Question: So I am building a node based interface using PyQt for a project I am working on and I am having some issues getting objects that belong to the base not to follow it in space. I would like when the user drags the base node, the child objects (inputs and output boxes) to follow it. I have a drag-able node that works but the child objects are not following properly. Any ideas?

'''
#!/usr/bin/python
# -*- coding: utf-8 -*-
"""
This is the base py file for the GUI
"""
import sys
from PyQt4 import QtGui, QtCore
from array import *
"""
Base class for a node. Contains all the initialization, drawing, and containing inputs and outputs
"""
class node():
width = 100
height = 100
color = 1
x = 90
y = 60
inputs=[]
outputs=[]
def __init__(self, nWidth, nHeight):
self.width = nWidth
self.height = nHeight
self.iniNodeData()
"""
This is where inputs and outputs will be created
"""
def iniNodeData(self):
for j in range(5):
this = self
x = input(this,90, 0+(j*10))
self.inputs.append(x)
"""Draw the node then the input and output objects"""
def draw(self, drawObj):
item = drawObj.addRect(self.x, self.y, self.width, self.height)
item.setFlag(QtGui.QGraphicsItem.ItemIsMovable)
for curInput in self.inputs:
curInput.draw(drawObj)
print("(", self.x, ",", self.y, ")")
"""
Nodes will evaluate from the last node to the first node, therefore inputs are evaluted
"""
class input():
currentConnectedNode = None
currentConnectedOutput = None
parentNode = None
width = 10
height = 10
x = 1
y = 1
color = 1
def __init__(self, pnode, posX, posY):
self.parentNode = pnode
self.x = posX
self.y = posY
self.color = 1
def draw(self, drawObj):
item = drawObj.addRect(self.x+self.parentNode.x, self.y+self.parentNode.y, self.width, self.height)
class output():
parentNode = None
class MainWindow(QtGui.QGraphicsView):
nodes = []
def __init__(self):
super(MainWindow, self).__init__()
self.initUI()
def initUI(self):
for j in range(1):
x = node(100,100)
self.nodes.append(x)
self.setScene(QtGui.QGraphicsScene())
self.setWindowTitle('RIS RIB Generator')
self.setGeometry(800, 600, 800, 850)
self.initNodes()
self.show()
def initNodes(self):
for curNode in self.nodes:
curNode.draw(self.scene())
def main():
app = QtGui.QApplication(sys.argv)
mainwindow = MainWindow()
mainwindow.show()
app.exec_()
if __name__ == '__main__':
main()
'''
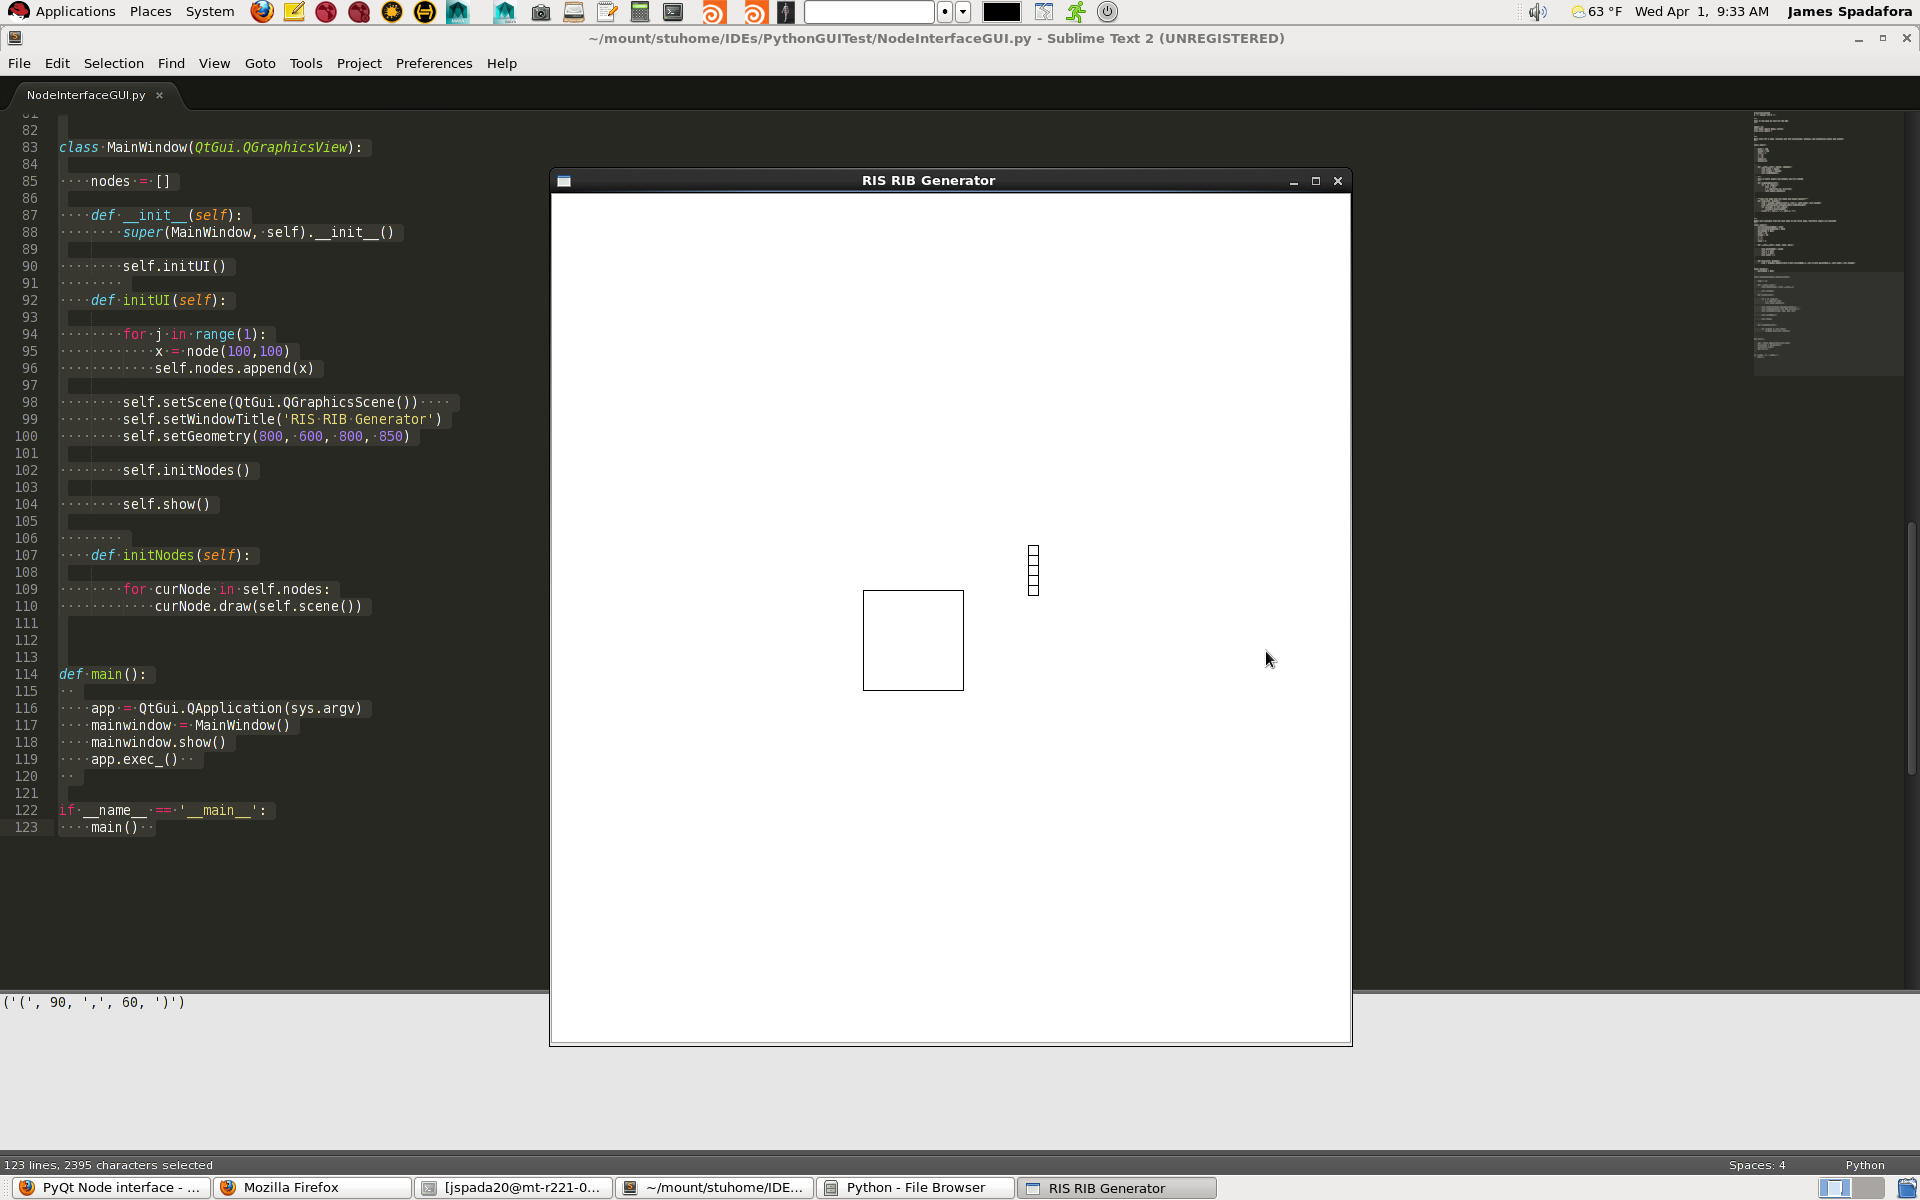
Answer: Ok so after a week I figured it out. You need to do a few things.
ensure the flags are correct:
'''
self.setFlag(QtGui.QGraphicsItem.ItemIsMovable, True)
self.setFlag(QtGui.QGraphicsItem.ItemIsSelectable, True)
'''
Once those are set you can use the built in event handelers but these over ride the original ones. so from inside your user defined one, you need to call the event handeler from the base class. Example:
'''
def mousePressEvent(self, e):
print("Square got mouse press event")
print("Event came to us accepted: %s"%(e.isAccepted(),))
QtGui.QGraphicsRectItem.mousePressEvent(self, e)
'''
Here is my working example of my progress.
'''
#!/usr/bin/python
# -*- coding: utf-8 -*-
"""
This is the base py file for the GUI
Todo list
-----------------
- Pop up menu for adding new Nodes
- node connectivity
- create data structure for storing
"""
import sys
from PyQt4 import QtGui, QtCore
from array import *
"""
Base class for a node. Contains all the inilization, drawing, and containing inputs and outputs
"""
class node(QtGui.QGraphicsRectItem):
width = 100
height = 100
color = 1
x = 90
y = 60
inputs=[]
outputs=[]
viewObj = None
def __init__(self, n_x, n_y, n_width,n_height):
QtGui.QGraphicsRectItem.__init__(self, n_x, n_y, n_width, n_height)
self.width = n_width
self.height = n_height
self.x = n_x
self.y = n_y
self.setFlag(QtGui.QGraphicsItem.ItemIsMovable, True)
self.setFlag(QtGui.QGraphicsItem.ItemIsSelectable, True)
self.iniNodeData()
def mousePressEvent(self, e):
print("Square got mouse press event")
print("Event came to us accepted: %s"%(e.isAccepted(),))
QtGui.QGraphicsRectItem.mousePressEvent(self, e)
def mouseReleaseEvent(self, e):
print("Square got mouse release event")
print("Event came to us accepted: %s"%(e.isAccepted(),))
QtGui.QGraphicsRectItem.mouseReleaseEvent(self, e)
"""
This is where inputs and outputs will be created based on node type
"""
def iniNodeData(self):
print('making node data')
for j in range(5):
this = self
x = input(this,0, 0+(j*10))
self.inputs.append(x)
for k in range(5):
this = self
x = output(this,self.x+self.width, self.y+(k*10))
self.outputs.append(x)
def mouseMoveEvent(self, event):
print('Dragging@')
QtGui.QGraphicsRectItem.mouseMoveEvent(self, event)
def mousePressEvent(self, event):
print('moving!')
"""
Nodes will evaluate from the last node to the first node, therefore inputs are evaluted
"""
class input(QtGui.QGraphicsRectItem):
currentConnectedNode = None
currentConnectedOutput = None
parentNode = None
width = 10
height = 10
x = 1
y = 1
color = 1
drawItem = None
def __init__(self, pnode, posX, posY):
self.parentNode = pnode
self.x = posX
self.y = posY
self.color = 1
QtGui.QGraphicsRectItem.__init__(self, self.x+self.parentNode.x, self.y+self.parentNode.y, self.width, self.height, self.parentNode)
'''
Output value from a node
'''
class output(node):
parentNode = None
width = 10
height = 10
x = 1
y = 1
def __init__(self, pnode, posX, posY):
self.parentNode = pnode
self.x = posX
self.y = posY
self.color = 1
QtGui.QGraphicsRectItem.__init__(self, self.x-self.width, self.y, self.width, self.height, self.parentNode)
'''
Check Click events on the scene Object
'''
class Scene(QtGui.QGraphicsScene):
nodes = []
def mousePressEvent(self, e):
print("Scene got mouse press event")
print("Event came to us accepted: %s"%(e.isAccepted(),))
QtGui.QGraphicsScene.mousePressEvent(self, e)
def mouseReleaseEvent(self, e):
print("Scene got mouse release event")
print("Event came to us accepted: %s"%(e.isAccepted(),))
QtGui.QGraphicsScene.mouseReleaseEvent(self, e)
def dragMoveEvent(self, e):
print('Scene got drag move event')
def addNode(self):
newNode = self.addItem(node(250,250,100,150))
self.nodes.append(newNode)
'''
Main Window Object
'''
class MainWindowUi(QtGui.QMainWindow):
def __init__(self):
QtGui.QMainWindow.__init__(self)
self.setWindowTitle('RIS RIB Generator')
self.scene = Scene(0, 0, 800, 850, self)
self.view = QtGui.QGraphicsView()
self.setCentralWidget(self.view)
self.view.setScene(self.scene)
exitAction = QtGui.QAction(QtGui.QIcon('exit24.png'), 'Exit', self)
exitAction.setShortcut('Ctrl+Q')
exitAction.setStatusTip('Exit application')
exitAction.triggered.connect(self.close)
newNodeAction = QtGui.QAction(QtGui.QIcon('exit24.png'), 'New Node', self)
newNodeAction.setStatusTip('Add a blank node')
newNodeAction.triggered.connect(self.scene.addNode)
self.statusBar()
menubar = self.menuBar()
fileMenu = menubar.addMenu('&File')
fileMenu.addAction(newNodeAction)
fileMenu.addAction(exitAction)
'''
Start Point
'''
if __name__ == '__main__':
app = QtGui.QApplication(sys.argv)
win = MainWindowUi()
win.show()
sys.exit(app.exec_())
'''